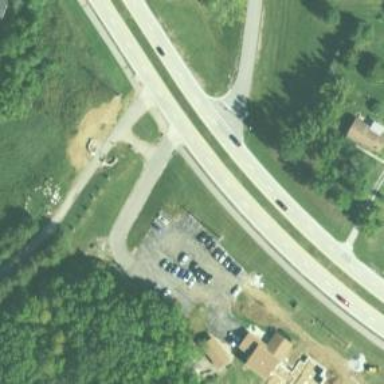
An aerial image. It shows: Unmarked crossing on the road.